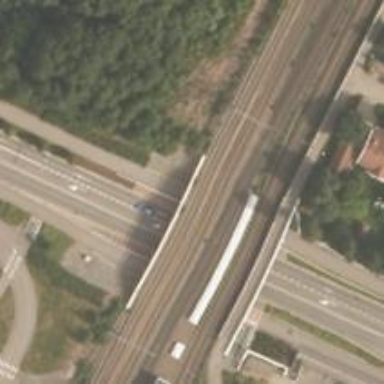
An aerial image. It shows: Bridge with electrified continuous railway track and contact line.